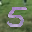
Label: 5